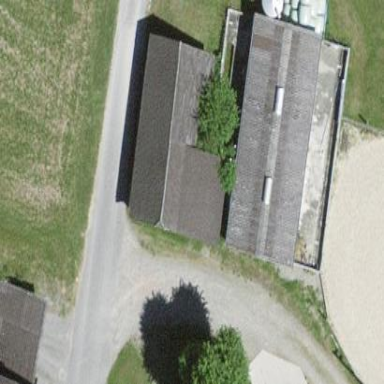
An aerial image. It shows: Barn.